Field crop: maize
Growth stage: 2
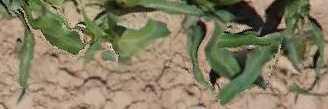
Species: maize